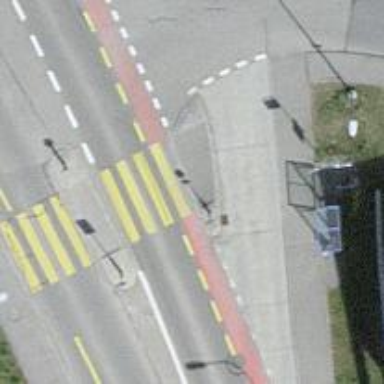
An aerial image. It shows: Bus stop equipped with public transport stop position.